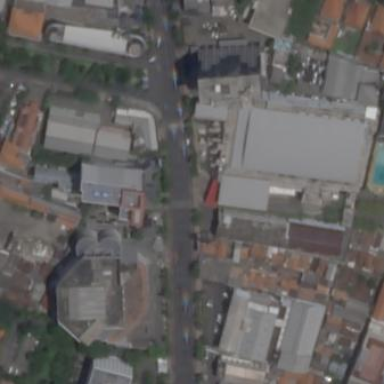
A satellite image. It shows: Commercial building.